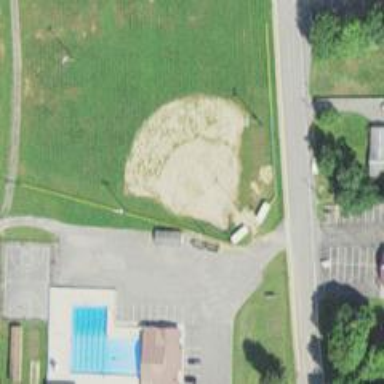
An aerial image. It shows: Baseball pitch for leisure land.